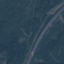
Land use / land cover class: Highway